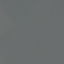
Land use / land cover: SeaLake